Question: So, I have 3 models Quotes, Categories, and Subscribers.
Essentially, it's a newsletter application. Subscribers can select a category and then enter their email address and they will receive quotes related to that category via email.
There's two issues here,
'''
1. Categories aren't syncing to subscribers because the foreign_key isn't being set.
For example when I run category.subscribers.last
it's nil. and category.subscribers throws an empty array. How can I sync these? I think it has
to do with the fact that subscribers are selecting a category from the Category::CATEGORY_TYPES
constant as seen in the view code below. The fact that it's a model constant that's being selected
is why the foreign key isn't being set between subscriber and category, how do I set it?
2. I'd like to automate it so that these emails are sent to subscribers once a day.
They should also be in randomized order.
How might I do this?
'''
view code (subscribers/new.html.erb:
'''
<div class="styled email-input2">
<%= form_for @subscriber do |f| %>
<% if @subscriber.errors.any? %>
<div class="errorExplanation" style="color: white;">
<h2><%= pluralize(@subscriber.errors.count, 'error') %> encountered:</h2>
<ul>
<% @subscriber.errors.full_messages.each do |m| %>
<li><%= m %></li>
<% end %>
</ul>
</div>
<% end %>
<%= f.fields_for :subscriber, @subscriber.build_category do |cat| %>
<%= cat.select(:category_type, Category::CATEGORY_TYPE.map{|p| [p[1], p[0]]}, {prompt: 'Please select'}, {class: 'styled email-input2'}) %>
<% end %>
</div>
'''
Schema.rb
'''
create_table "categories", force: true do |t|
#DELETE QUOTE_ID AND SUBSCRIBER ID
t.string "name"
t.datetime "created_at"
t.datetime "updated_at"
t.integer "category_type"
end
create_table "quotes", force: true do |t|
t.string "title"
t.text "body"
t.datetime "created_at"
t.datetime "updated_at"
t.references :category #this will add integer category_id
end
create_table "subscribers", force: true do |t|
t.string "email"
t.datetime "created_at"
t.datetime "updated_at"
t.references :category #this will add integer category_id
end
'''
The models:
'''
class Category < ActiveRecord::Base
has_many :quotes
has_many :subscribers
CATEGORY_TYPE = {
1 => "Food",
2 => "Fitness",
3 => 'Cats',
}
end
'''
'''
class Quote < ActiveRecord::Base
belongs_to :category
validates :title, presence: true
end
class Subscriber < ActiveRecord::Base
belongs_to :category
validates :email, presence: true
end
'''
Now I can get the subscribers for a cateogyr using the following:
category = Category.find(1) #use whatever id you want
category.subscribers #list of all subscribers for a category (but returns nil as mentioned above)
Getting the quotes for a category is similarly straight forward:
'''
category = Category.find(1)
category.quotes
'''
in Rails c i run:
'''
Category.all.each do |category|
Mailer.SendMyEmail(category, category.quotes.first, category.subscribers).deliver
end
'''
In the "SendMyEmail" function in I mailer I have
'''
def SendMyEmail(category, quote, subscribers)
#MY CODE FOR TYHE VIEW HERE
end
'''

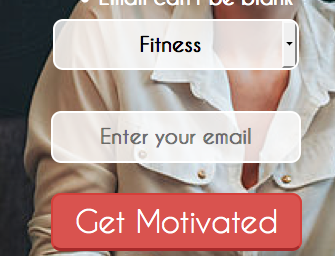
Answer: So there's no better place than the official documentation for starting:
<URL>
If you are looking where you should call the method to send the email, you probably want to do it in the controller, in the method that receives the form POST. Have a look at this example, taken from the guides:
'''
class UsersController < ApplicationController
# POST /users
# POST /users.json
def create
@user = User.new(params[:user])
respond_to do |format|
if @user.save
# Tell the UserMailer to send a welcome email after save
UserMailer.welcome_email(@user).deliver
format.html { redirect_to(@user, notice: 'User was successfully created.') }
format.json { render json: @user, status: :created, location: @user }
else
format.html { render action: 'new' }
format.json { render json: @user.errors, status: :unprocessable_entity }
end
end
end
end
'''
Also if you're looking at <URL>.